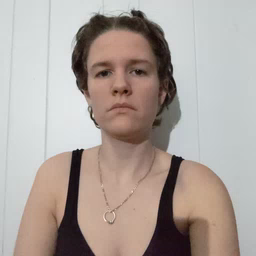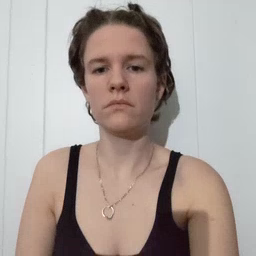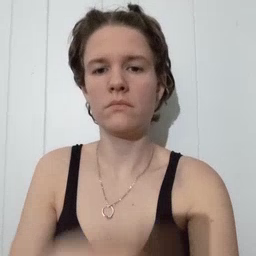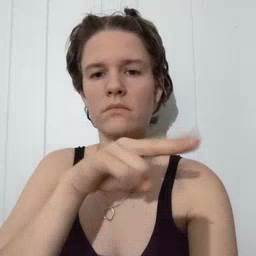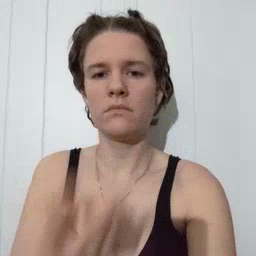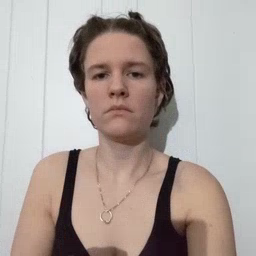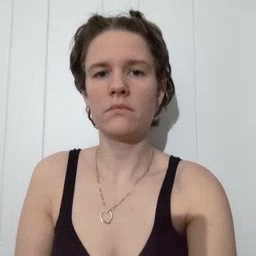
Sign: fall